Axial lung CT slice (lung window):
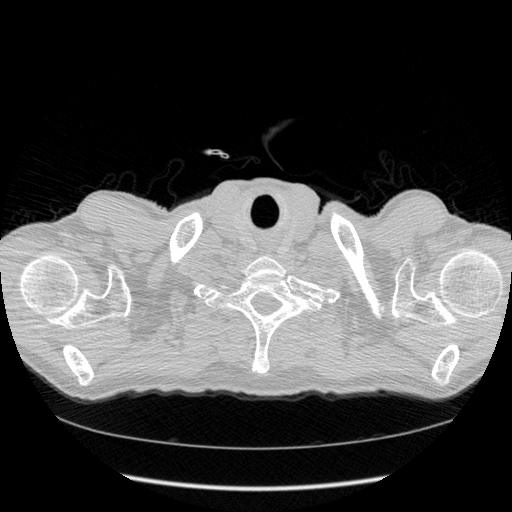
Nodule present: no